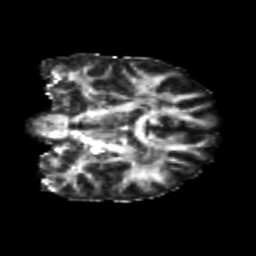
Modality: FA
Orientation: coronal
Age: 24
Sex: male
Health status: healthy
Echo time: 0.074 s